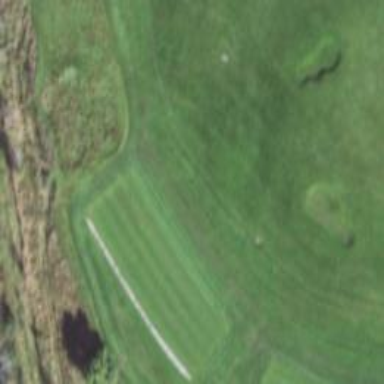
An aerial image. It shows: Golf tee.